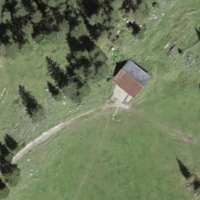
EUNIS habitat code: 23
Species observed at this site:
Silene dioica
Erinus alpinus